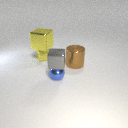
small gray metal cube in front of large yellow metal cube